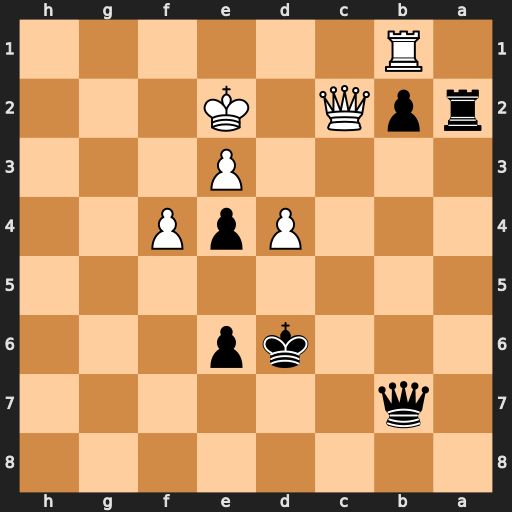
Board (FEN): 8/1q6/3kp3/8/3PpP2/4P3/rpQ1K3/1R6
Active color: b
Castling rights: -
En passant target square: -
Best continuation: Ra1 Rxb2 Qa6+ Kd2 Qa5+ Qc3 Rd1+ Kc2 Rc1+ Kxc1 Qxc3+